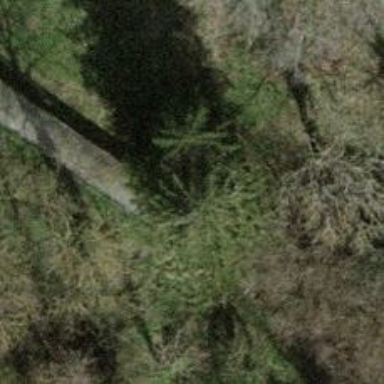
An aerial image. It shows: Evergreen needle-leaved tree.